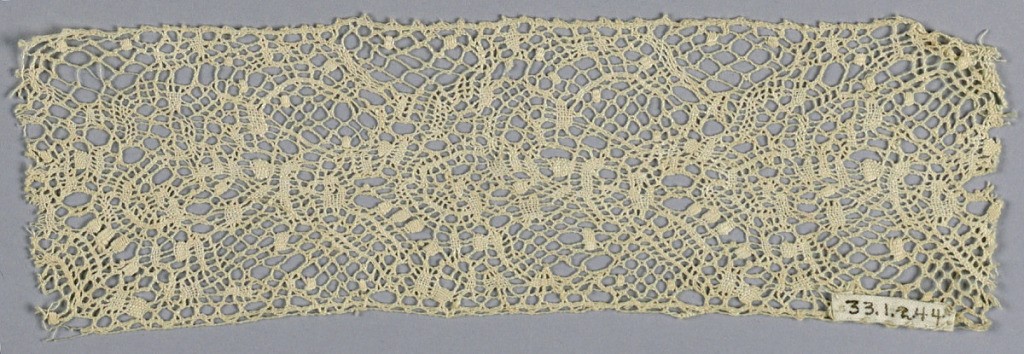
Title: Fragment
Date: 19th century
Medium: linen Technique: bobbin lace made in Lille style but without heavy outlining thread
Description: Indistinct pattern in open mesh; details in ''point d'esprit''.